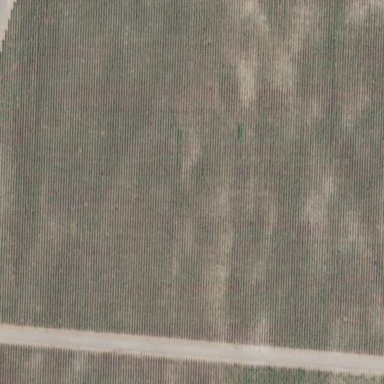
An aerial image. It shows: Vineyard with grape crops.